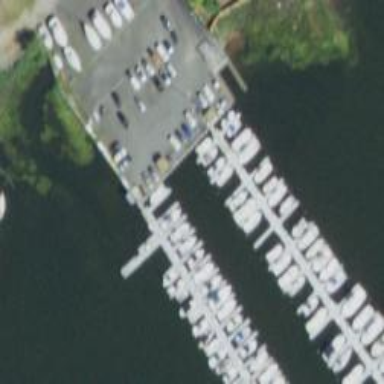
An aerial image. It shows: Pier with mooring facilities.